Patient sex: M
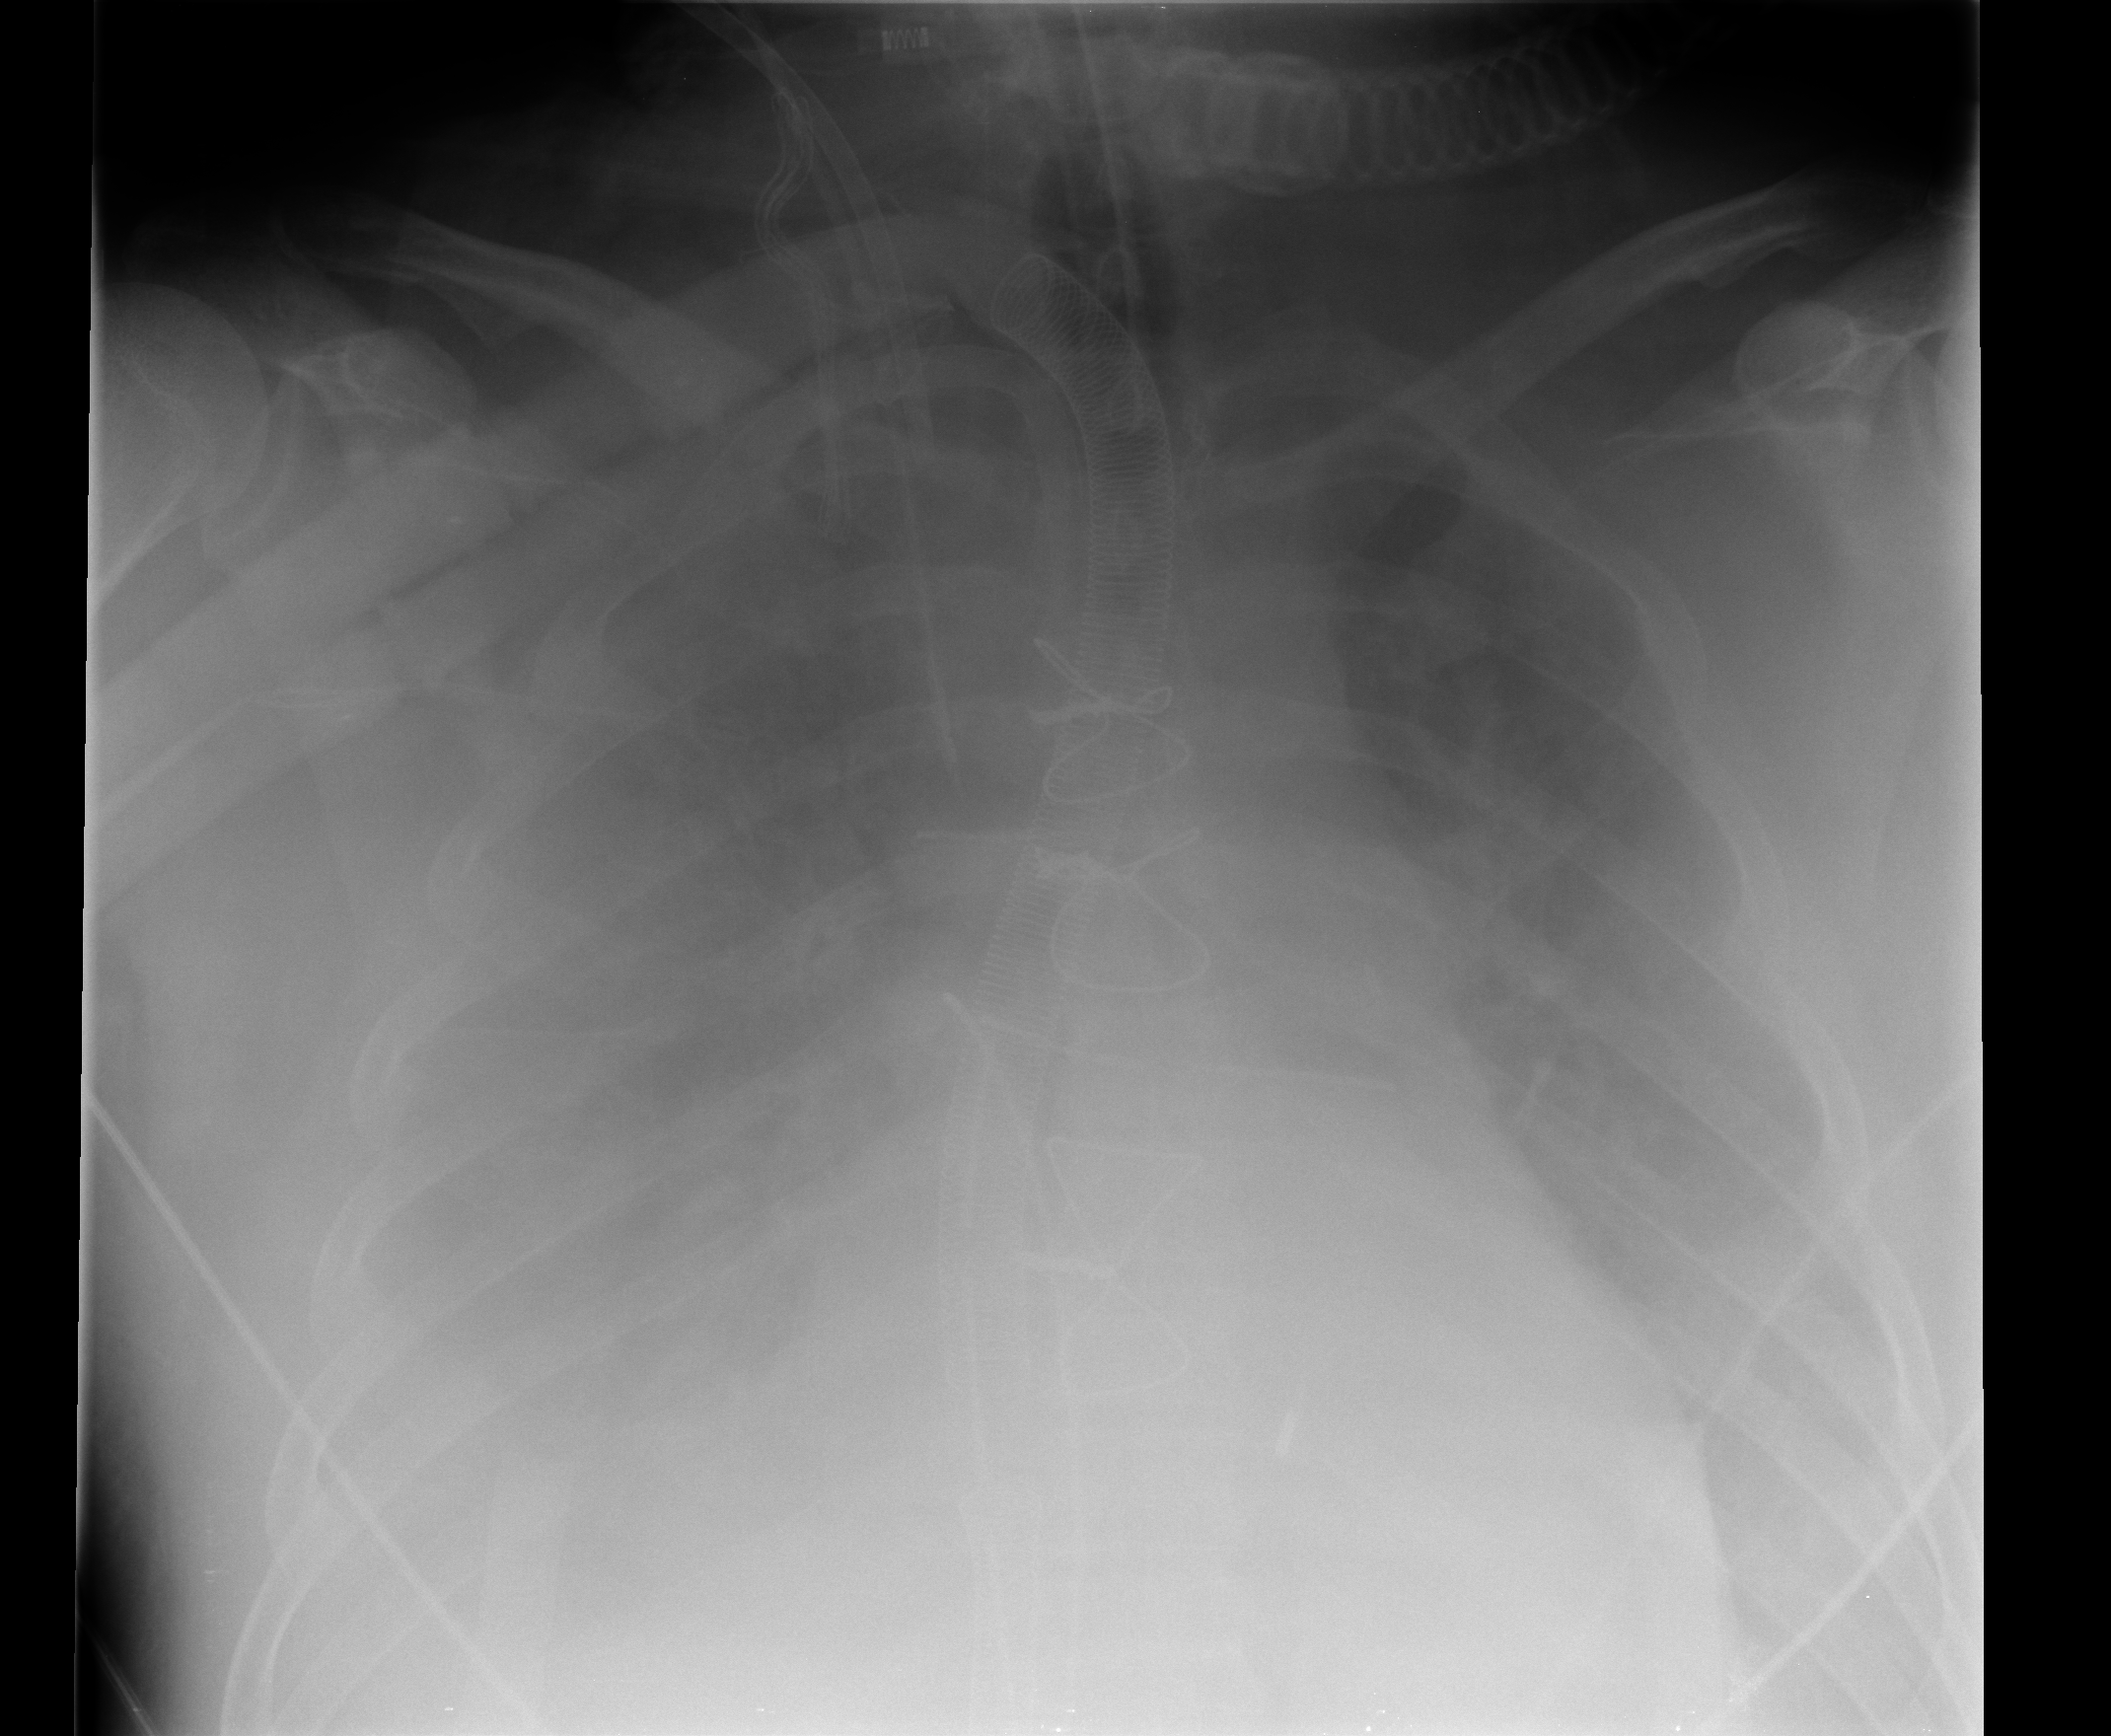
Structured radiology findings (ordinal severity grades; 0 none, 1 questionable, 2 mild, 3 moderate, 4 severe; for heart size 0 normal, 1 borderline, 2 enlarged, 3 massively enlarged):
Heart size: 1
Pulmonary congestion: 3
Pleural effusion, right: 3
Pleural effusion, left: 2
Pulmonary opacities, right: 0
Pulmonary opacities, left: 0
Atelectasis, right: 0
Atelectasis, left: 0